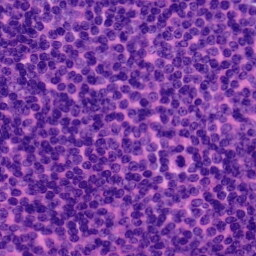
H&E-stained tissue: Tonsil